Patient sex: M
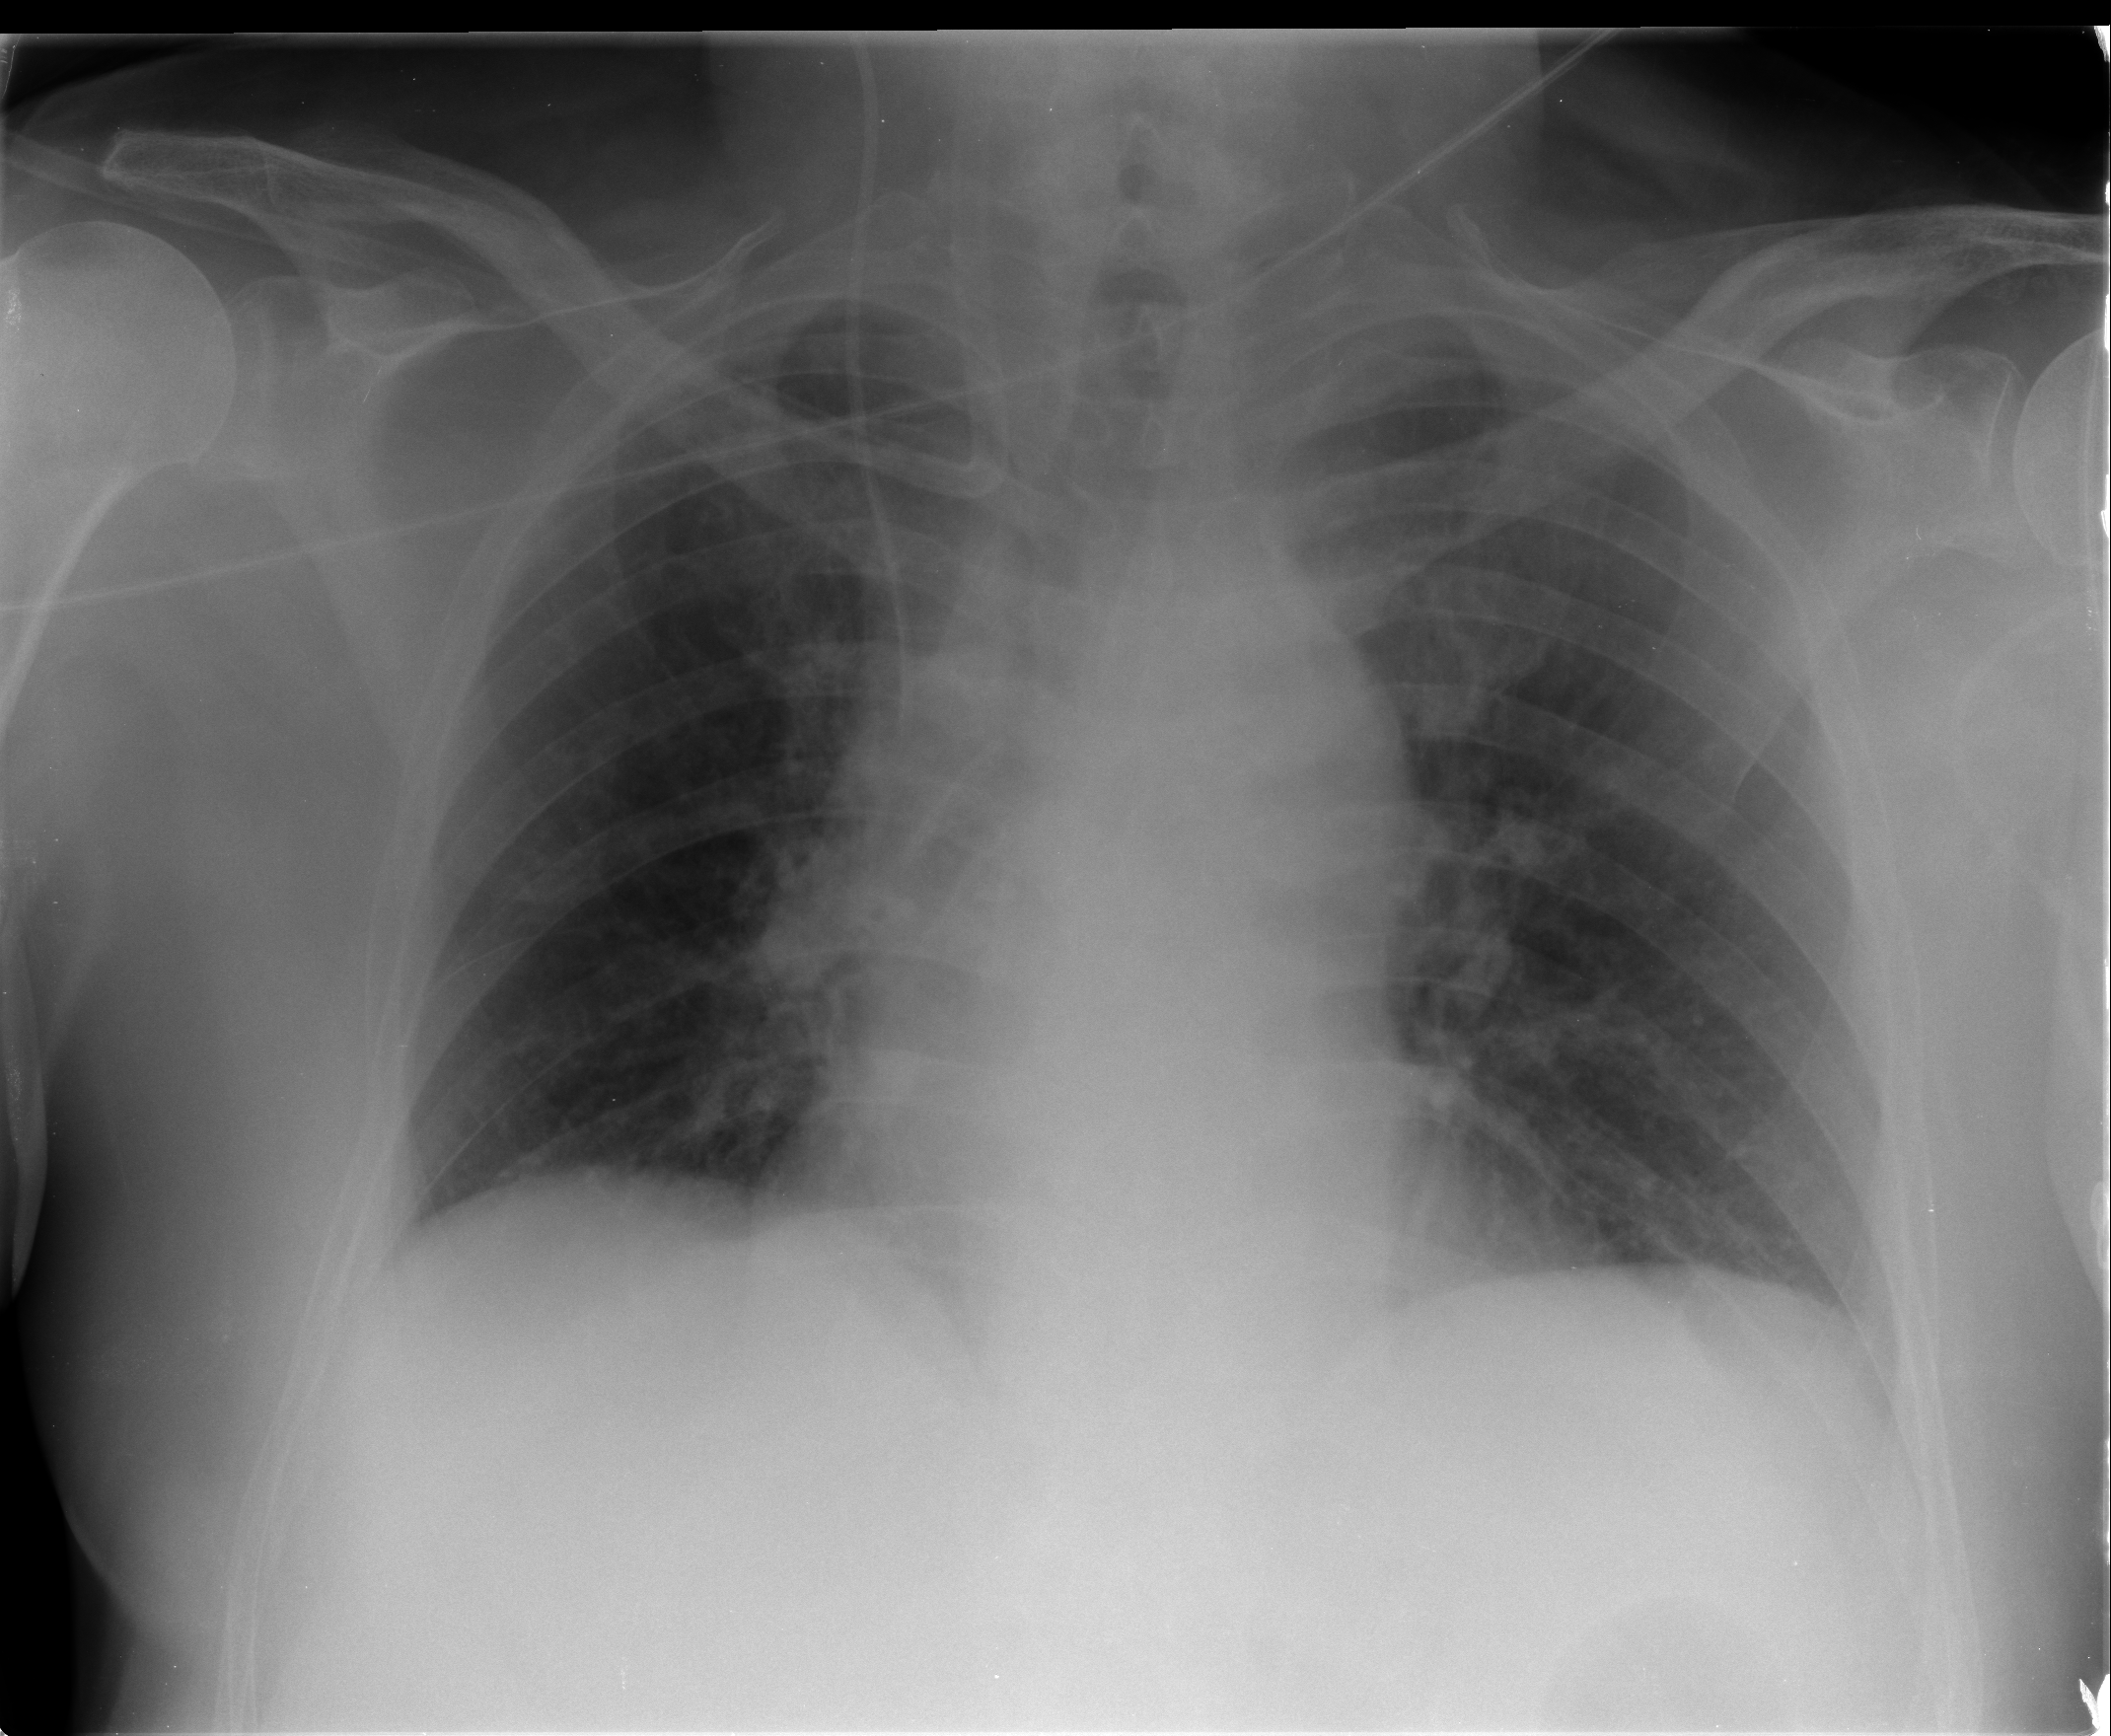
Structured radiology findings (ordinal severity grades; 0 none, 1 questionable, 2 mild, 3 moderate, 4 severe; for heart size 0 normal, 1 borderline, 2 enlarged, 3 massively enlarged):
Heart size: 0
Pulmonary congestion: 0
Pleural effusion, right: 0
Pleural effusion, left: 0
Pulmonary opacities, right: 0
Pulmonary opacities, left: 0
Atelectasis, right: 0
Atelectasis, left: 1